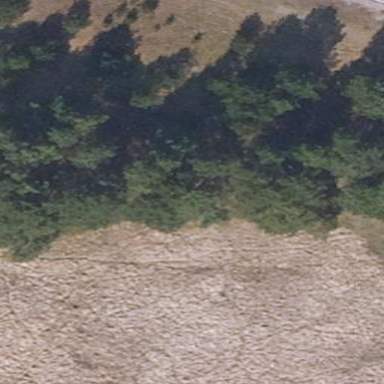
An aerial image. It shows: Forest with mixed leaf types and cycles.